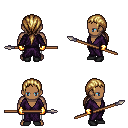
a pixel art fantasy rpg character, male body template, human, dark skin, purple robe, white pants, blonde ponytail hairstyle, gold gloves, black shoes, spear, four views (front, back, left, right), 2x2 character sprite sheet, small pixel art, hard edges, no anti-aliasing